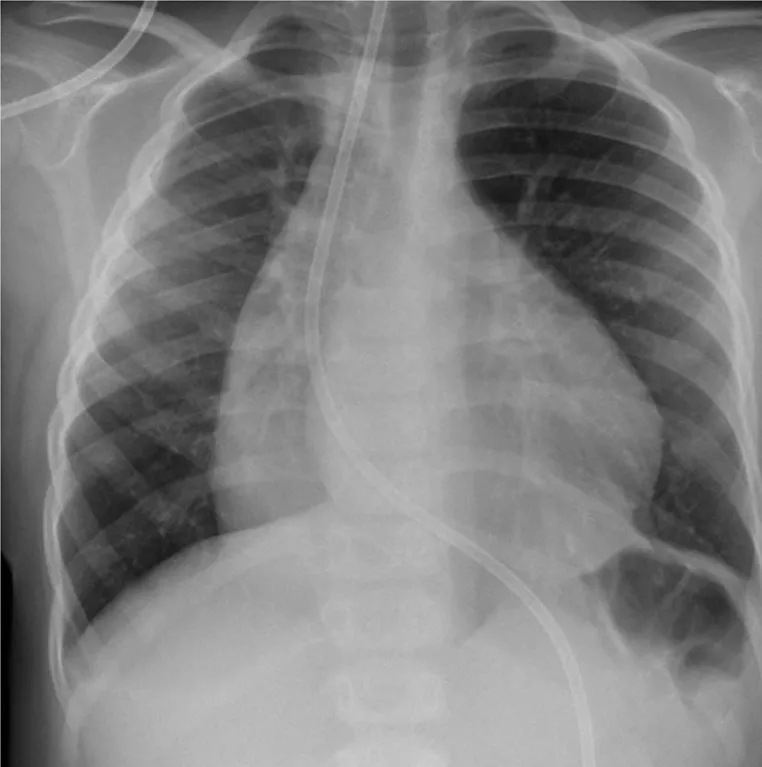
Most recent CXR post-surgery. The neo-esophagus is apparent at the right mediastinal border.
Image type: radiology (x_ray)